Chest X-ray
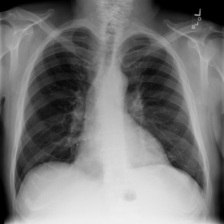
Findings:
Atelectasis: negative
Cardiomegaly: negative
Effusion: negative
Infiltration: negative
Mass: negative
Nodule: negative
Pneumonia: negative
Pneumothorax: negative
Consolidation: negative
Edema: negative
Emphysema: negative
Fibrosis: negative
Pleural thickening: negative
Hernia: negative